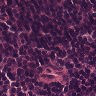
Metastatic tissue present: no